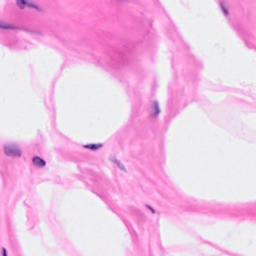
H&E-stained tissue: Breast